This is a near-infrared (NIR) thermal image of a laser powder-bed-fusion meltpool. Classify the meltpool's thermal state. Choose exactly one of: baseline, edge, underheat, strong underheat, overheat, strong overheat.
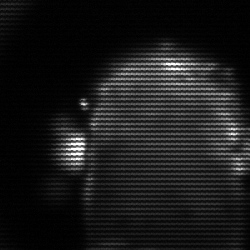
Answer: baseline